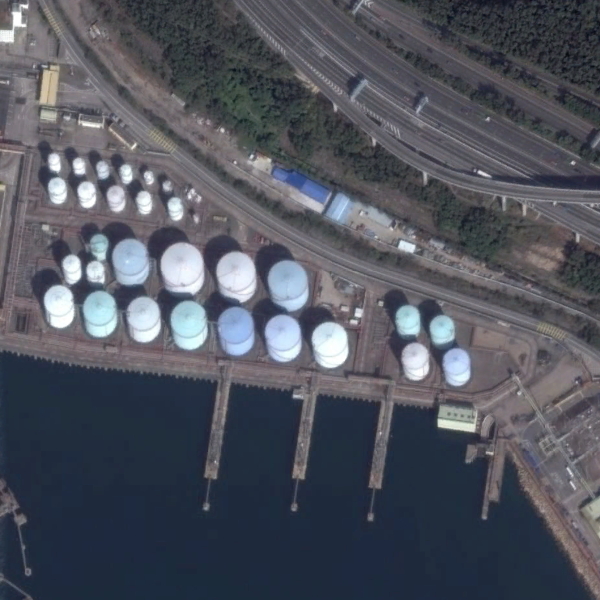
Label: StorageTanks